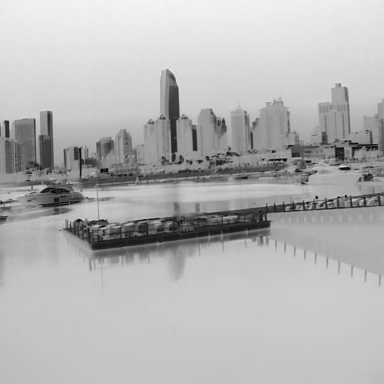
There is a canoe in the infrared image.